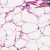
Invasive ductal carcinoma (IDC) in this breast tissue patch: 0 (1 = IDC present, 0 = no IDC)